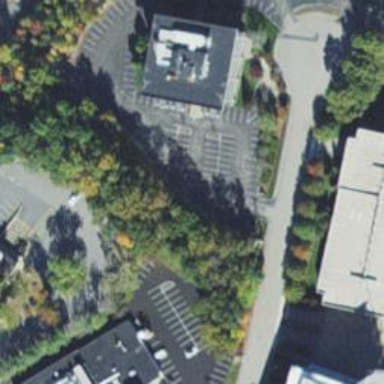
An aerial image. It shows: Parking area with surface.